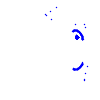
Particle: electron